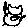
Label: cat